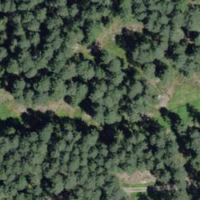
EUNIS habitat code: 43
Species observed at this site:
Neottia nidus-avis